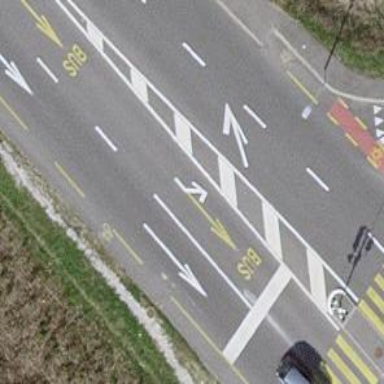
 with lane for cyclists on the left and cycle track on the right."